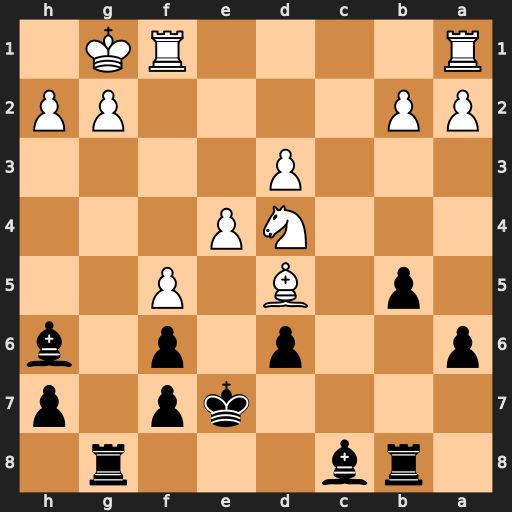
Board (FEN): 1rb3r1/4kp1p/p2p1p1b/1p1B1P2/3NP3/3P4/PP4PP/R4RK1
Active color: b
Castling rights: -
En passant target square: -
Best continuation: Be3+ Kh1 Bxd4